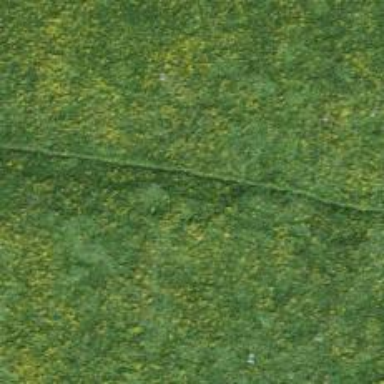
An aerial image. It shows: Path covered with grass.